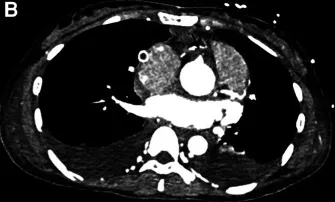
(A,B) pulmonary artery computed tomography angiography showed occlusion of the initial of the right coronary artery (black arrow).
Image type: radiology (ct)